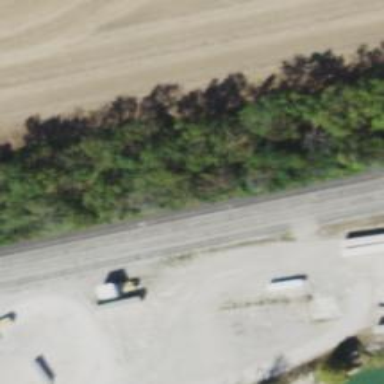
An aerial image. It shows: Railway siding for service.